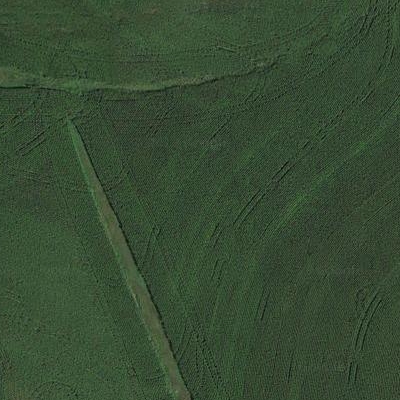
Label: Field